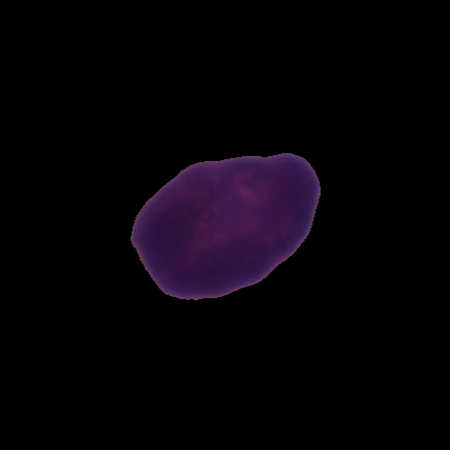
Label: healthy